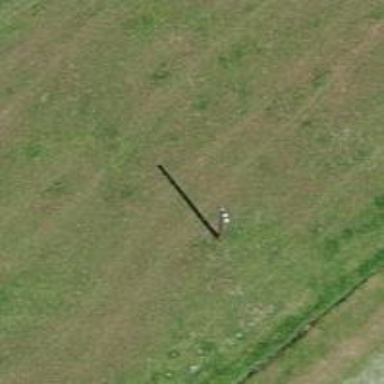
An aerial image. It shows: Power pole.